Question: When I type 'self.' a popup will automatically select the first one and will never change no matter what input is given. For example, is shown.
After '<Esc>' is used to return to normal mode and enter insert mode again then YouCompleteMe works correctly again. It will show and automatically updates with different input.
OS: Kubuntu 13.04
Vim version: 7.4.5
Possibly related plugin: ultisnips
Log:
'''
~/vimConf +- master * 2014-02-12 16:37:37,251 - DEBUG - Global extra conf not loaded or no function YcmCorePreload
serving on localhost:
2014-02-12 16:37:38,931 - INFO - Received health request
2014-02-12 16:37:38,935 - INFO - Received event notification
2014-02-12 16:37:38,935 - DEBUG - Event name: BufferVisit
2014-02-12 16:37:39,012 - INFO - Received event notification
2014-02-12 16:37:39,013 - DEBUG - Event name: FileReadyToParse
2014-02-12 16:37:39,013 - INFO - Adding buffer identifiers for file: /home/kamel/vimConf/my_configs.vim
2014-02-12 16:37:39,086 - INFO - Received event notification
2014-02-12 16:37:39,087 - DEBUG - Event name: BufferVisit
2014-02-12 16:37:39,147 - INFO - Received event notification
2014-02-12 16:37:39,148 - DEBUG - Event name: BufferVisit
2014-02-12 16:37:39,149 - INFO - Received event notification
2014-02-12 16:37:39,150 - DEBUG - Event name: FileReadyToParse
2014-02-12 16:37:39,150 - INFO - Adding buffer identifiers for file: /home/kamel/vimConf/my_configs.vim
2014-02-12 16:37:50,482 - INFO - Received event notification
2014-02-12 16:37:50,483 - DEBUG - Event name: BufferVisit
2014-02-12 16:37:50,533 - INFO - Received event notification
2014-02-12 16:37:50,534 - DEBUG - Event name: BufferVisit
2014-02-12 16:37:50,545 - INFO - Received event notification
2014-02-12 16:37:50,545 - DEBUG - Event name: FileReadyToParse
2014-02-12 16:37:50,546 - INFO - Adding buffer identifiers for file: /home/kamel/labola/src/app/mixin/alert.py
2014-02-12 16:37:50,711 - INFO - Received event notification
2014-02-12 16:37:50,712 - DEBUG - Event name: BufferVisit
2014-02-12 16:37:50,748 - INFO - Received event notification
2014-02-12 16:37:50,749 - DEBUG - Event name: BufferVisit
2014-02-12 16:37:50,750 - INFO - Received event notification
2014-02-12 16:37:50,752 - DEBUG - Event name: FileReadyToParse
2014-02-12 16:37:50,752 - INFO - Adding buffer identifiers for file: /home/kamel/labola/src/app/mixin/alert.py
2014-02-12 16:37:57,893 - INFO - Received completion request
2014-02-12 16:37:57,894 - DEBUG - Using filetype completion: False
2014-02-12 16:37:58,055 - INFO - Received completion request
2014-02-12 16:37:58,056 - DEBUG - Using filetype completion: False
2014-02-12 16:37:58,184 - INFO - Received completion request
2014-02-12 16:37:58,184 - DEBUG - Using filetype completion: False
2014-02-12 16:37:58,297 - INFO - Received completion request
2014-02-12 16:37:58,298 - DEBUG - Using filetype completion: False
2014-02-12 16:39:37,853 - INFO - Received event notification
2014-02-12 16:39:37,853 - DEBUG - Event name: FileReadyToParse
2014-02-12 16:39:37,853 - INFO - Adding buffer identifiers for file: /home/kamel/labola/src/app/mixin/alert.py
'''
Screenshot:

---
Fixed:
It is due to the python-mode autocomplete. When
'''
let g:pymode_rope_complete_on_dot = 0
'''
is set in the '.vimrc', it is solved!
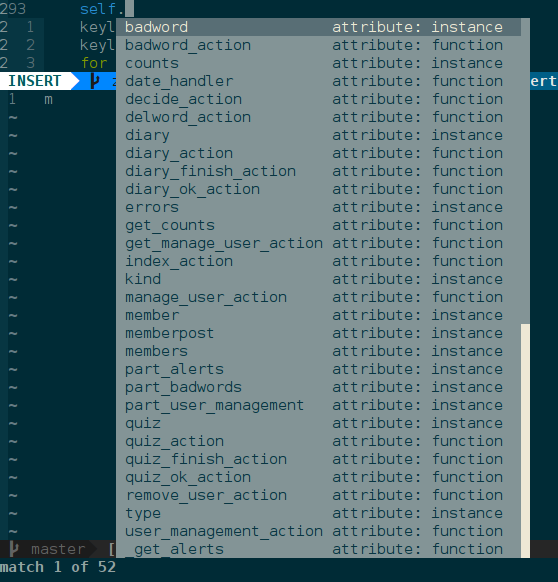
Answer: It is due to the conflict with python-mode autocomplete.
'''
let g:pymode_rope_complete_on_dot = 0
'''
in the '.vimrc', it is solved!
---
As it is not recommended to use auto completion of 'pymode' and 'YouComplateMe' at the same time, use the following to command to cancel the 'pymode' completion totally.
'''
let g:pymode_rope_completion = 0
'''